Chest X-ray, PA view. Patient: 56 years old, sex M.
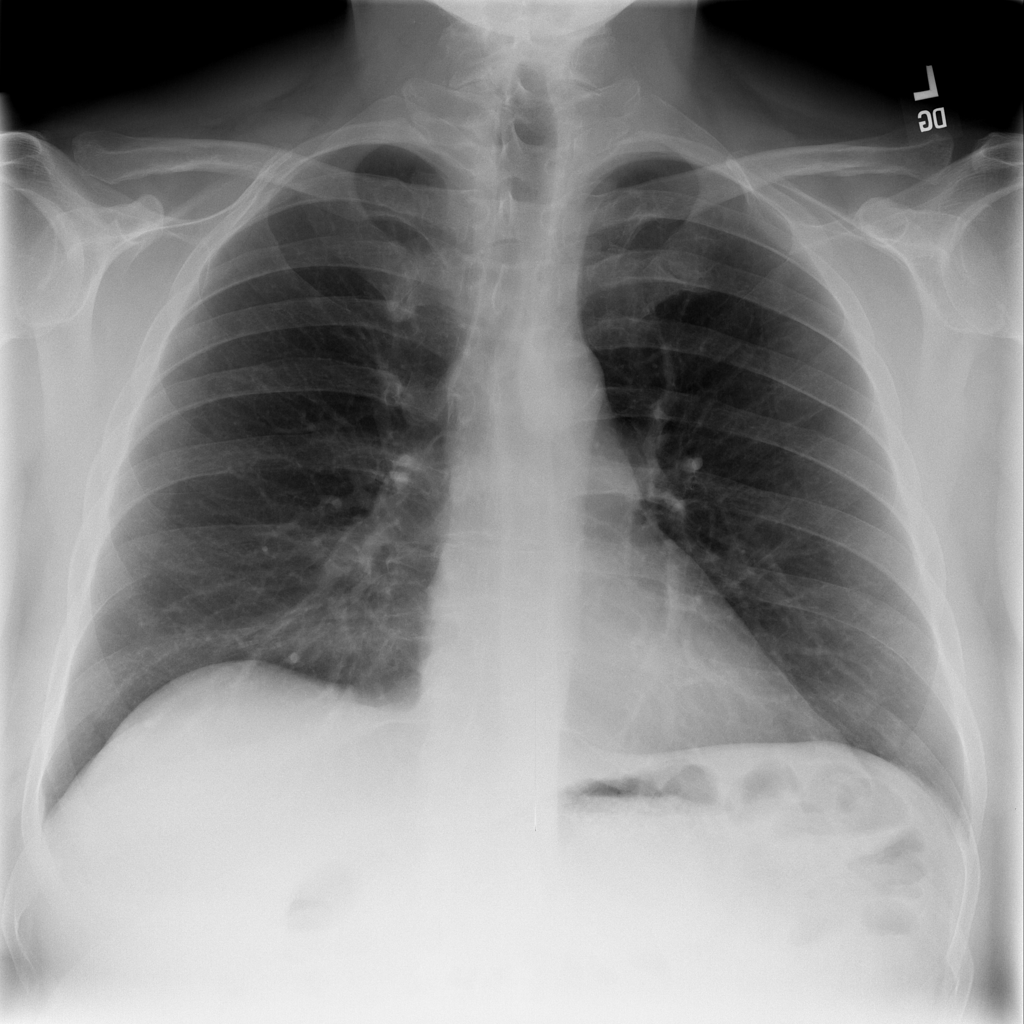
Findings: No Finding